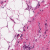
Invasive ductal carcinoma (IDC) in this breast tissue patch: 0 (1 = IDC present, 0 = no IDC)